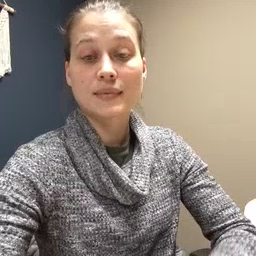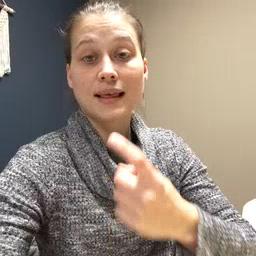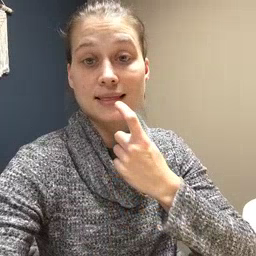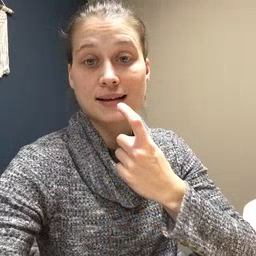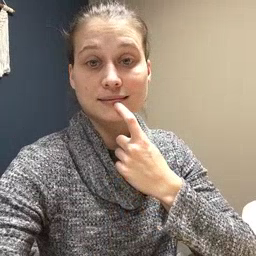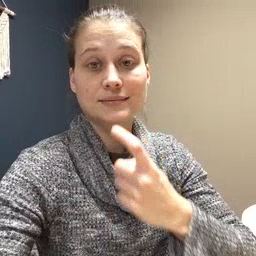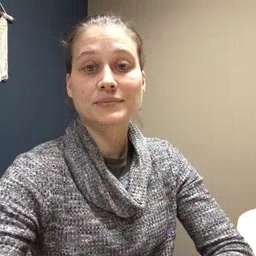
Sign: glasswindow